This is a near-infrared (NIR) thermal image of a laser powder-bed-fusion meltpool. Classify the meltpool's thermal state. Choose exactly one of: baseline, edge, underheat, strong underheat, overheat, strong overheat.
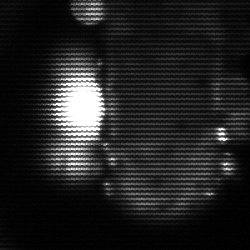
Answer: strong underheat